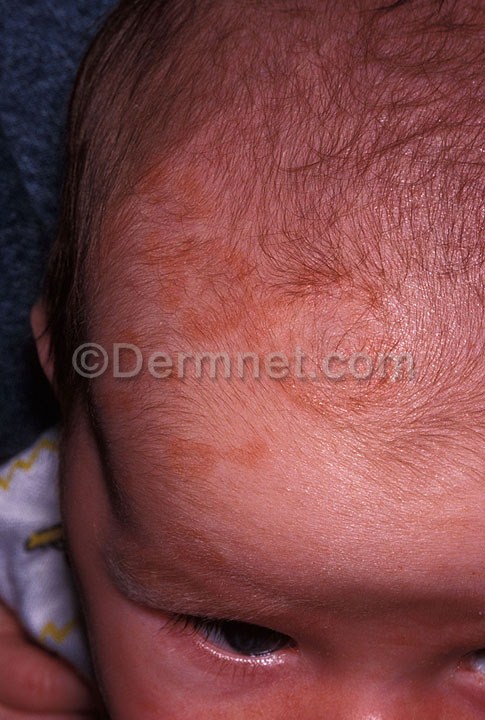
Disease: Lupus and other Connective Tissue diseases